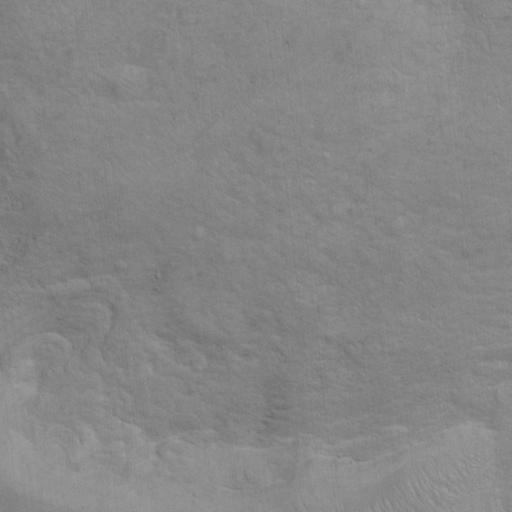
Classes present: Background